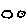
Label: circle